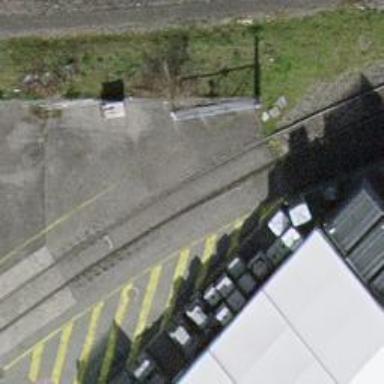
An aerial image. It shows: Single-track railway spur.